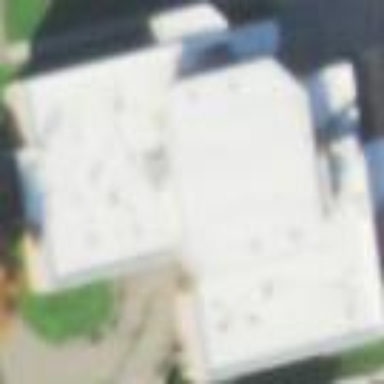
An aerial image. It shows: College building.